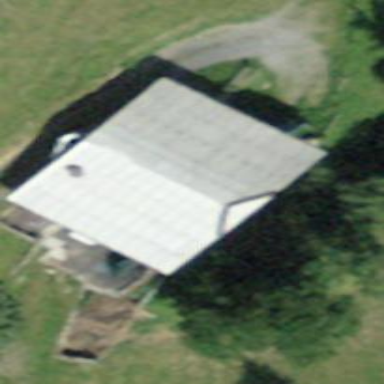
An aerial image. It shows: Barn.